Question: I am using 'JDateChooser' from <URL>
However I can not retrieve the date in format set with the method 'setDateFormatString' while displaying it in console.

In first label shows actual date retrieved from 'JDateChooser' while second label shows the format which I have set. When I select date from 'JDateChooser' I get the date as '22-07-2011' as shown in image. But when I use 'getDate' method, it will give me date as 'Fri Jul 22 00:00:00 GMT+05:30 2011'. I want only '22-07-2011'.
Here is my code. I am
'''
public JDateChooser() {
initComponents();
dateChooser.setDateFormatString("dd-MM-yyyy");
}
private void btnDisplayDateActionPerformed(java.awt.event.ActionEvent evt) {
String dateFromDateChooser = dateChooser.getDate().toString();
lblDate.setText(dateFromDateChooser);
lblDateFormat.setText(dateChooser.getDateFormatString().toString());
System.out.println(dateFromDateChooser);
}
public static void main(String args[]) {
java.awt.EventQueue.invokeLater(new Runnable() {
@Override
public void run() {
new JDateChooser().setVisible(true);
}
});
}
'''
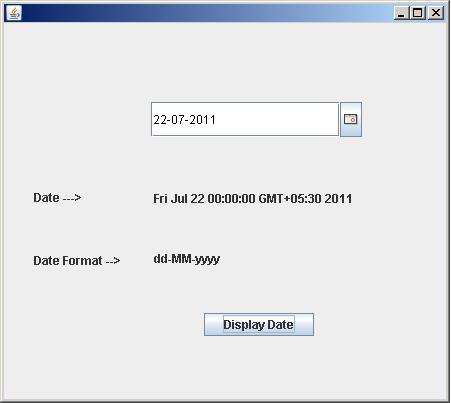
Answer: You can use the String.format method to get the desired result.
'''
Date dateFromDateChooser = dateChooser.getDate();
String dateString = String.format("%1$td-%1$tm-%1$tY", dateFromDateChooser);
'''